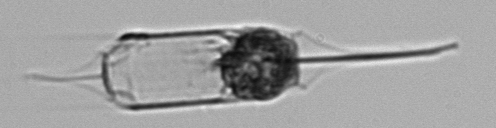
Label: Ditylum_brightwellii